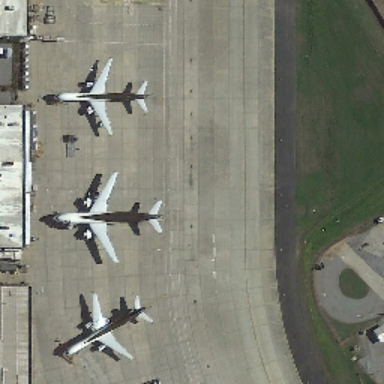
Three white planes were parked in the gray parking lot .